Question: I just started writing my application which will help us to protect a folder with a password, when we open the menu on folders, we will see a "Create Password" entry. You can see this on the screen.

My question is: How can I get information abouth which folder the user has choosen, it's a WPF application and I can find nothing. Thanks for help and sorry for my language ;)
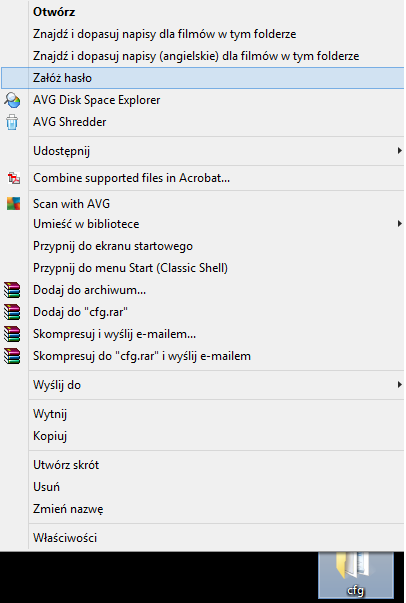
Answer: From <URL> says:
> The purpose of the Initialize method is to get information about the in the shell and save that information for later calls. The m_dataObject and m_hDrop fields are used to store this information in the COM object between calls.
But <URL> is that you shouldn't, in general, write shell extensions in managed code.
>
They do give some examples where it is OK.